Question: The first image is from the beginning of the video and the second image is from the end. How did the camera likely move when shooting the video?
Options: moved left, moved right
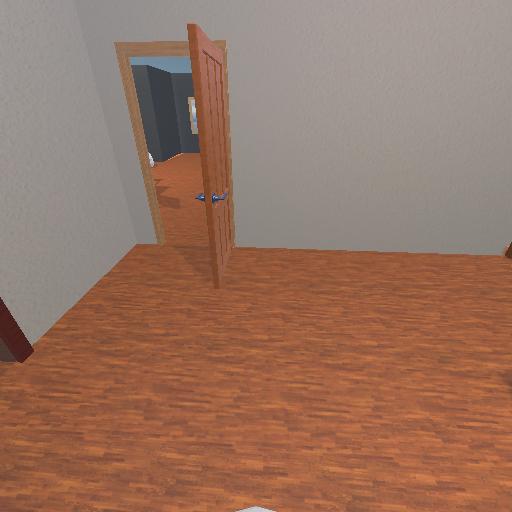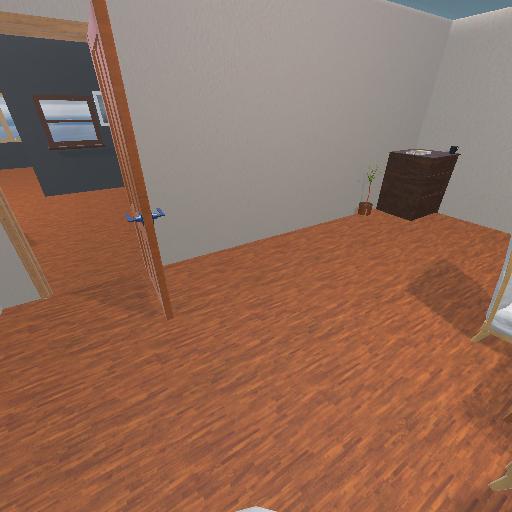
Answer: moved left